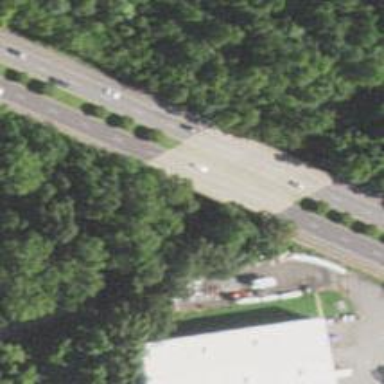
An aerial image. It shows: Bridge over trunk highway with expressway.